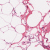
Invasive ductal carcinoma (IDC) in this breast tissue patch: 0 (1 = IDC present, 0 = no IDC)